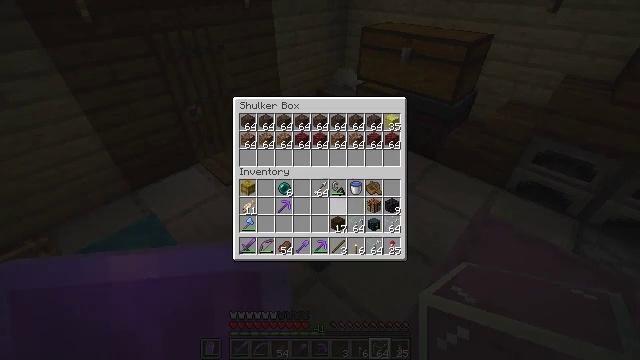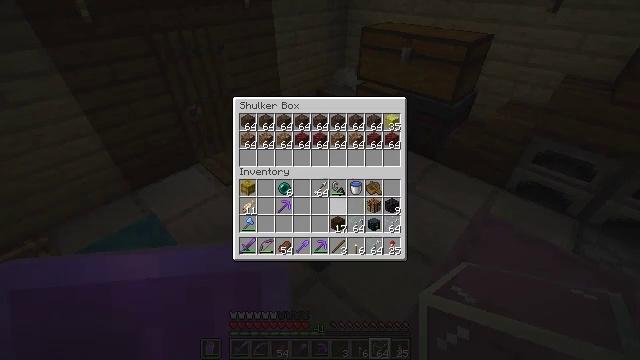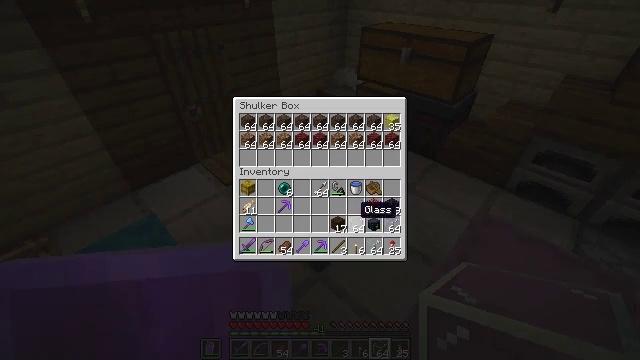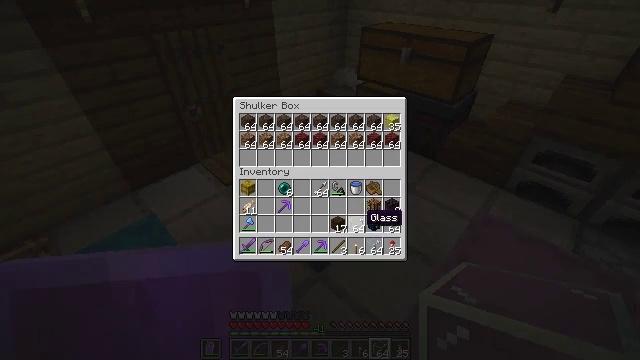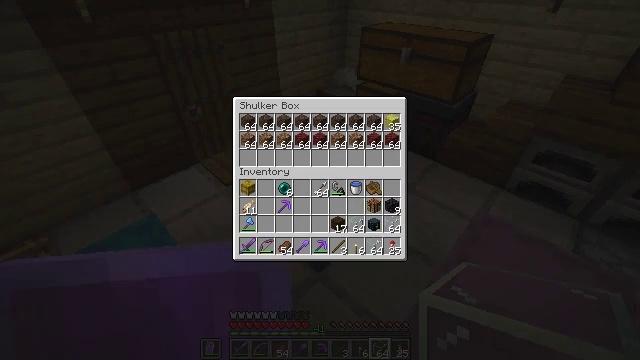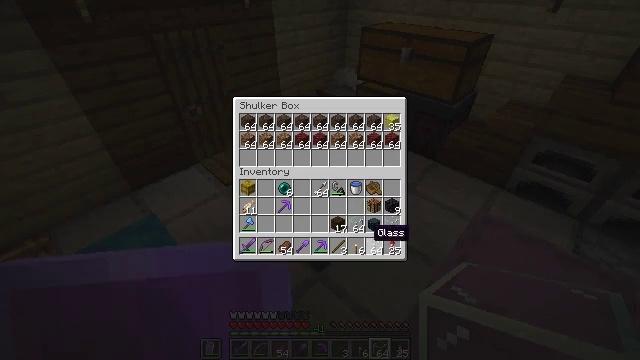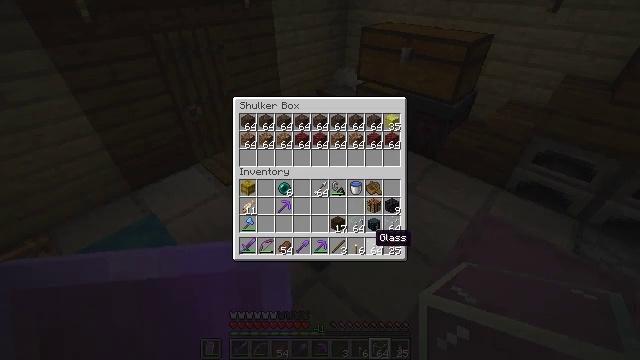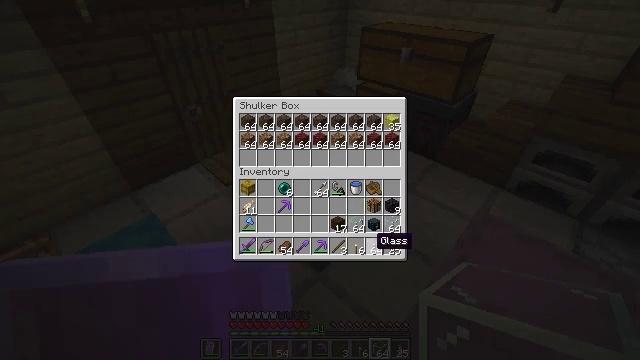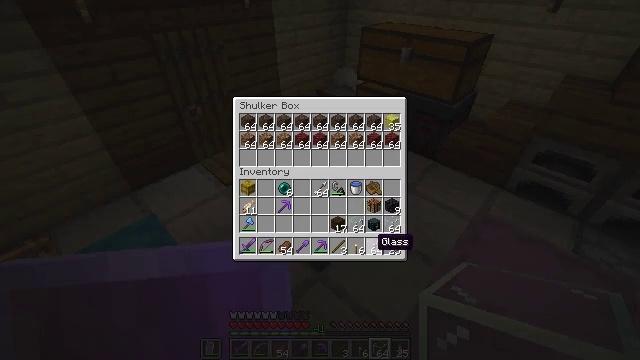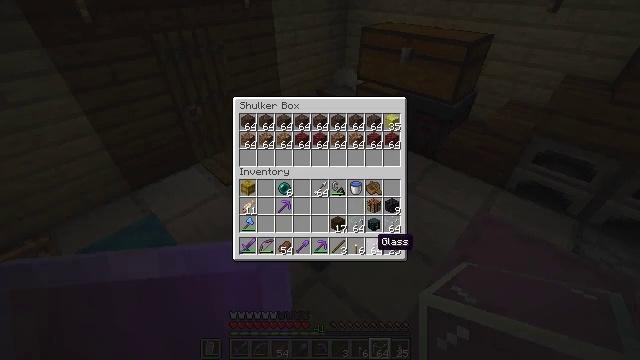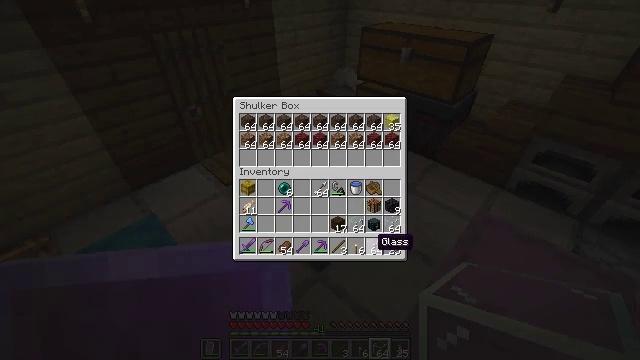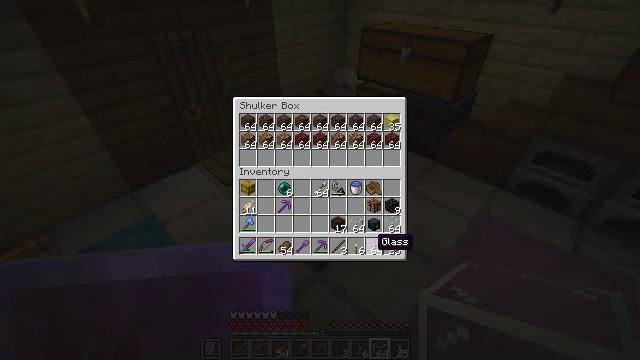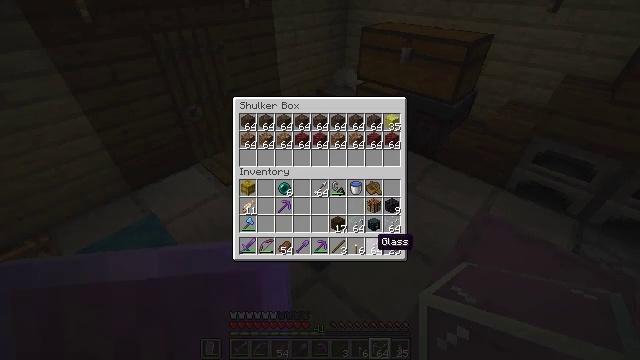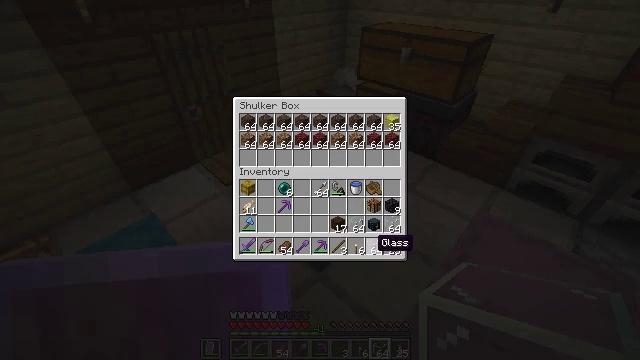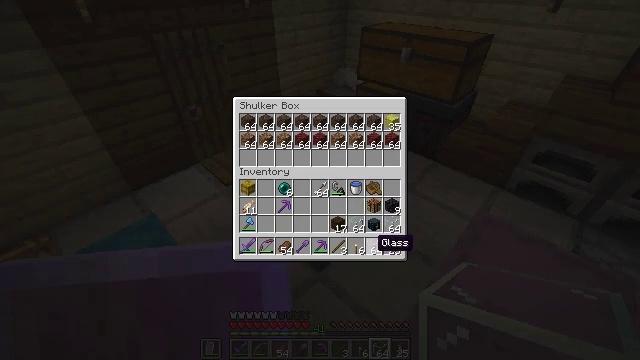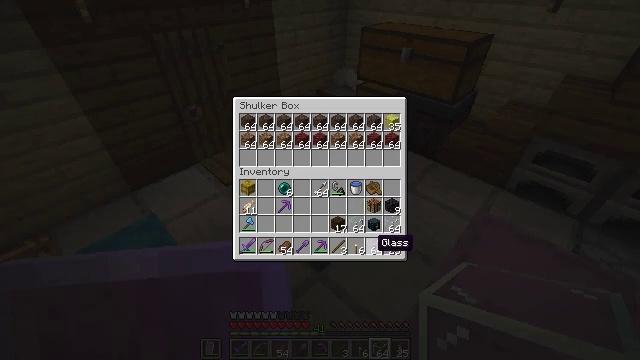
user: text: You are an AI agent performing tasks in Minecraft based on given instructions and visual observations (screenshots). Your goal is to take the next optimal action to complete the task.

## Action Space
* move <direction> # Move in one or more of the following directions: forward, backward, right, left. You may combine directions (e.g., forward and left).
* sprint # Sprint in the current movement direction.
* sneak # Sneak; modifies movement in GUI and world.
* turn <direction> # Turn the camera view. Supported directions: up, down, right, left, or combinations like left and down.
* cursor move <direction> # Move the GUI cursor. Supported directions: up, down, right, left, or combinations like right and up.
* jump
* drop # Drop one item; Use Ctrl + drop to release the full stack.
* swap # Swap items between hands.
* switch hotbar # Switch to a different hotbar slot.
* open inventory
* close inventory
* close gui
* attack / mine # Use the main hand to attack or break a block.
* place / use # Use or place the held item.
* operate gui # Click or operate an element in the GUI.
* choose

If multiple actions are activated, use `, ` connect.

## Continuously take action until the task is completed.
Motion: motion action
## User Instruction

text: mine block cyan shulker box
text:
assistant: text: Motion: no_op
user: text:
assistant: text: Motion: turn right and down
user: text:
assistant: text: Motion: turn down
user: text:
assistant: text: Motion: turn down
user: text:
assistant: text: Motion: turn down
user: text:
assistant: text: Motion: no_op
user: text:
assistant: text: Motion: no_op
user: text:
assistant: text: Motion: no_op
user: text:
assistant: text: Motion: sneak
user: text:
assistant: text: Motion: sneak
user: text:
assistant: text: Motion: sneak
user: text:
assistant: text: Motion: sneak
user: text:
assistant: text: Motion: sneak
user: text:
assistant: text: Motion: sneak
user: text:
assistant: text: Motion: sneak
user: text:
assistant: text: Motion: sneak
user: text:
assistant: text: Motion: sneak
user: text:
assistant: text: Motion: sneak
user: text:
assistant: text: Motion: sneak
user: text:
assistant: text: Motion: sneak
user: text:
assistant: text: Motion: sneak
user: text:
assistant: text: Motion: sneak
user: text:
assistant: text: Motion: sneak
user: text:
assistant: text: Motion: sneak
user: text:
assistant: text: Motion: sneak
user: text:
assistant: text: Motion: sneak
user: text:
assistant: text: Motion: sneak
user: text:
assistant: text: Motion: sneak
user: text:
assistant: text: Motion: sneak
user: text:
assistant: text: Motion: sneak